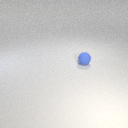
small blue rubber sphere